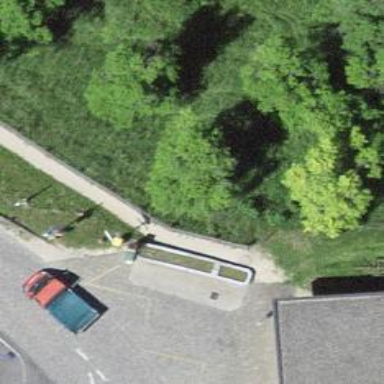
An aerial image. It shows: Guidepost providing information.